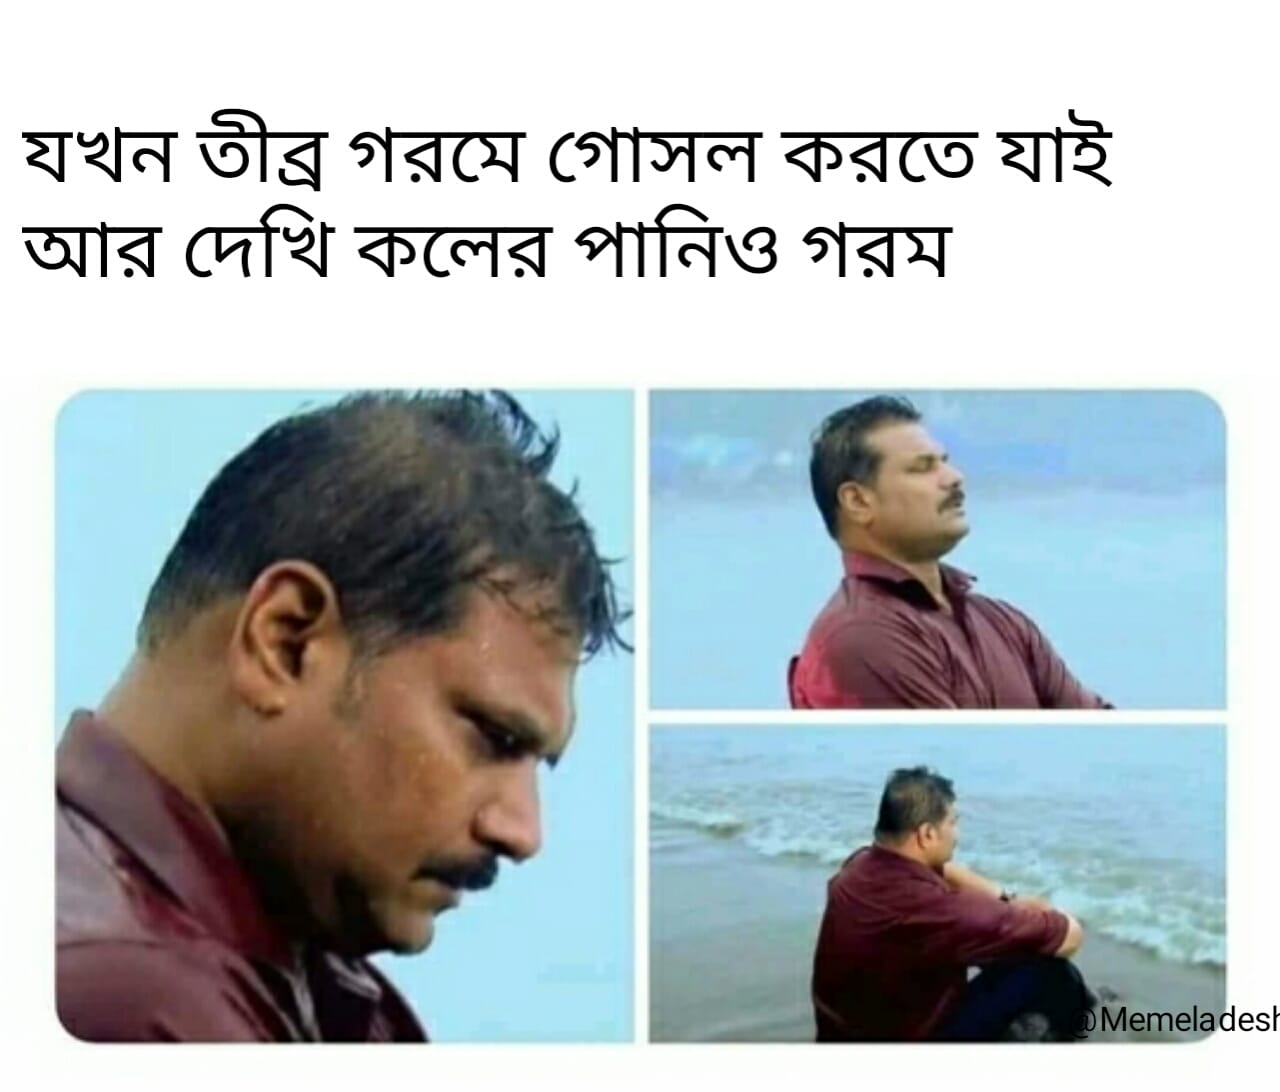
Caption: যখন তীব্র গরমে গোসল করতে যাই আর দেখি কলের পানিও গরম
Label: non-hate